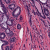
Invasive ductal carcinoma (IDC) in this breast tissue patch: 1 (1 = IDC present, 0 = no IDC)